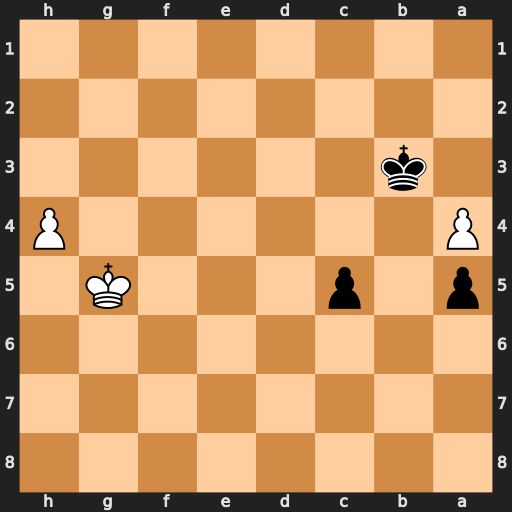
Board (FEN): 8/8/8/p1p3K1/P6P/1k6/8/8
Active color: b
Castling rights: -
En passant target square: -
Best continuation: c4 h5 c3 h6 c2